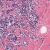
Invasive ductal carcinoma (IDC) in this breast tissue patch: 1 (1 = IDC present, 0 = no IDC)